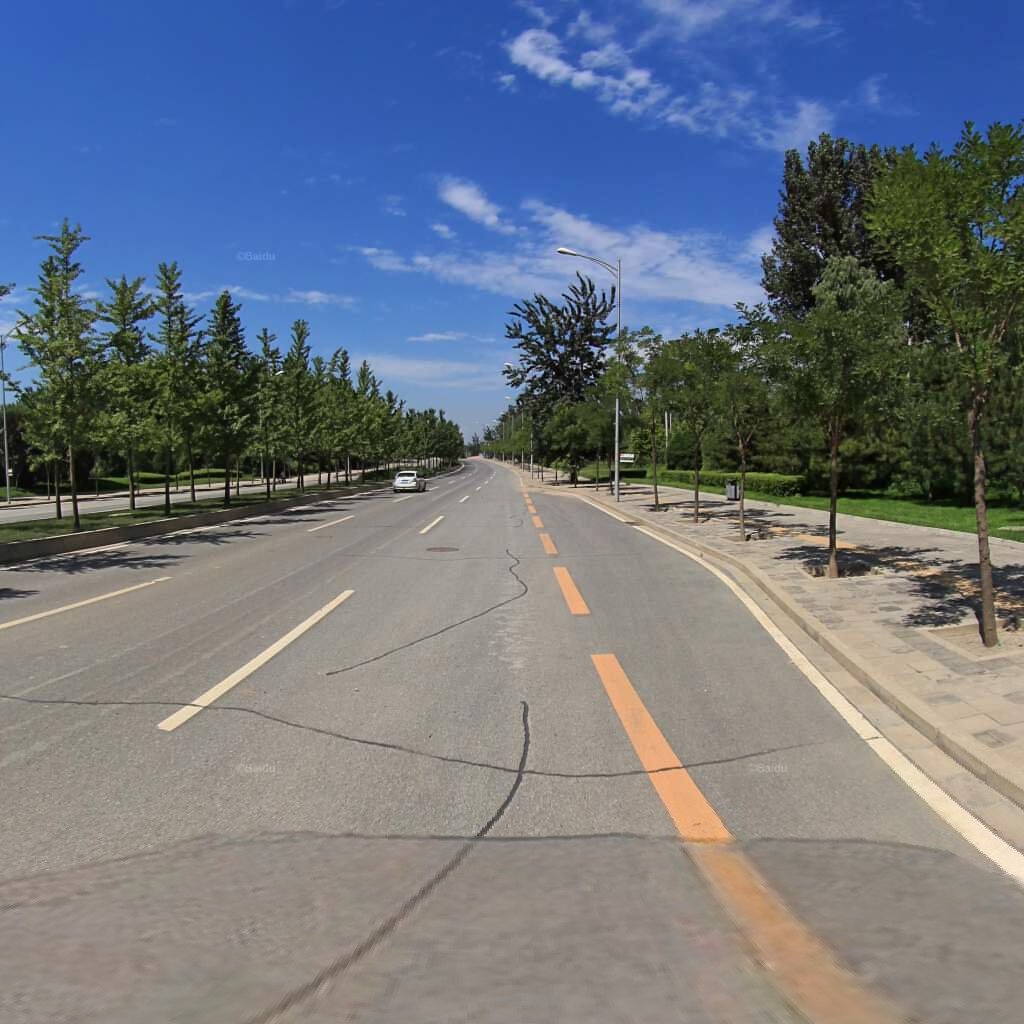
Region: Haidian
Road damage annotations: longitudinal patch, longitudinal patch, longitudinal patch, transverse patch, transverse patch